Interaction volume radius: 10 \u00c5
Interaction volume height: 15 \u00c5
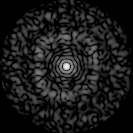
Disorder parameter: 0.824